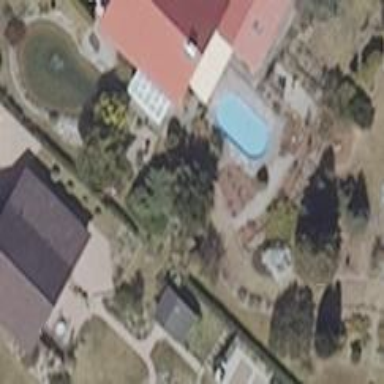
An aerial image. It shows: Swimming pool located in leisure land.